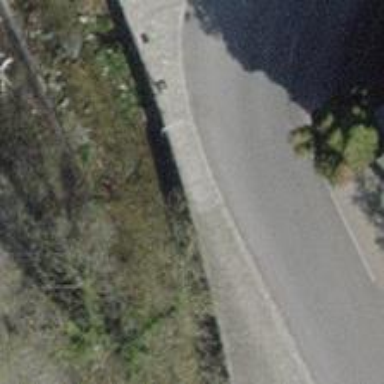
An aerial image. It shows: Sidewalk along the footway.